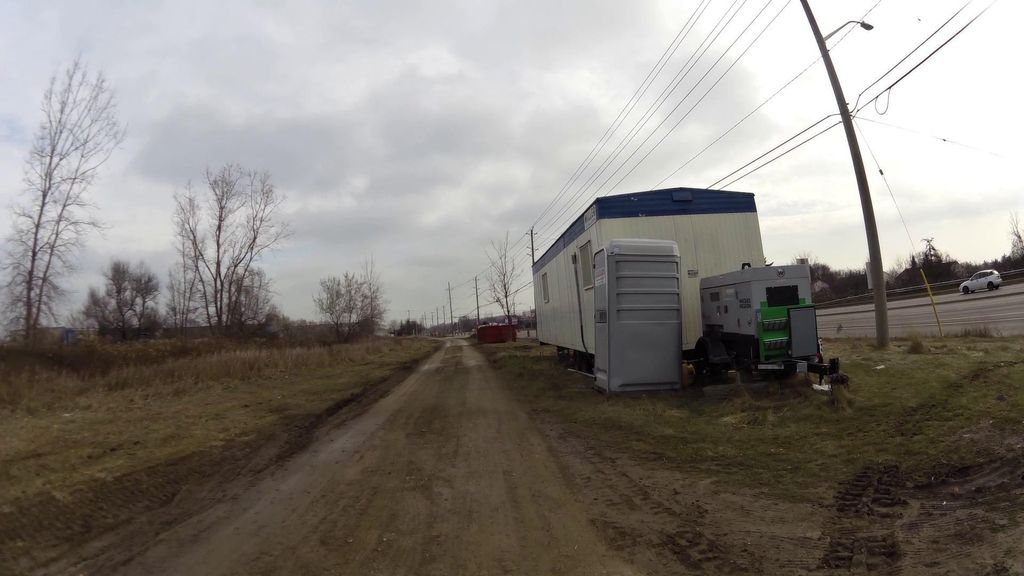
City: kitchener-waterloo